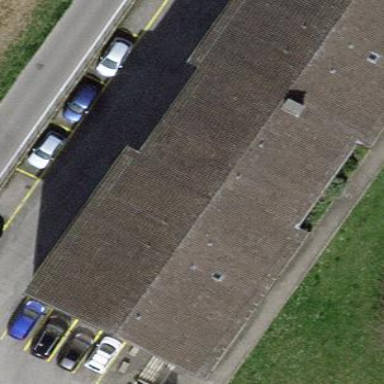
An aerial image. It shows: Gabled building.